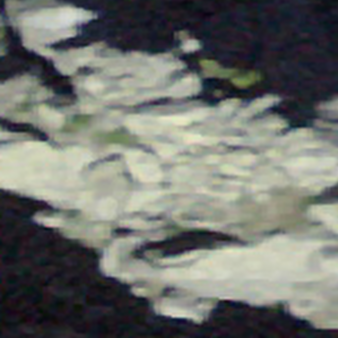
Label: other